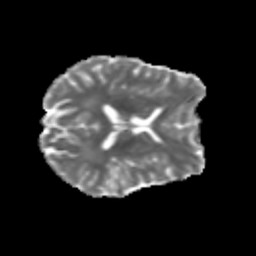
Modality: MD
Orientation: axial
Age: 25
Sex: female
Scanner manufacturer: siemens
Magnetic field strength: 3 T
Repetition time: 3.5 s
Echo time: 0.125 s